Question: I'm configuring a jenkins to build my XCode project on MacOS 10.6.6. For this purpose i have installed latest tomcat container and latest jenkins as ROOT.war. All works fine except adding subversion integration :(. After creating a new project in jenkins i selected "subversion" in "Source Code Management" and entered my repository URL same way i use in command-line subversion tool:
'''
https://svn.mydomain.local/main/project/trunk
'''
Unfortunately, it is not working with a strange error "authentication cancelled":

The 'details' log looks like this:
'''
Unable to access https://svn.mydomain.local/main/project/trunk : svn: authentication cancelled
org.tmatesoft.svn.core.SVNCancelException: svn: authentication cancelled
at org.tmatesoft.svn.core.internal.wc.SVNErrorManager.cancel(SVNErrorManager.java:37)
at org.tmatesoft.svn.core.internal.wc.SVNErrorManager.cancel(SVNErrorManager.java:32)
at org.tmatesoft.svn.core.internal.wc.DefaultSVNAuthenticationManager.getNextAuthentication(DefaultSVNAuthenticationManager.java:257)
at hudson.scm.FilterSVNAuthenticationManager.getNextAuthentication(FilterSVNAuthenticationManager.java:39)
at org.tmatesoft.svn.core.internal.io.dav.http.HTTPConnection.request(HTTPConnection.java:552)
at org.tmatesoft.svn.core.internal.io.dav.http.HTTPConnection.request(HTTPConnection.java:275)
at org.tmatesoft.svn.core.internal.io.dav.http.HTTPConnection.request(HTTPConnection.java:263)
at org.tmatesoft.svn.core.internal.io.dav.DAVConnection.exchangeCapabilities(DAVConnection.java:516)
at org.tmatesoft.svn.core.internal.io.dav.DAVConnection.open(DAVConnection.java:98)
at org.tmatesoft.svn.core.internal.io.dav.DAVRepository.openConnection(DAVRepository.java:1001)
at org.tmatesoft.svn.core.internal.io.dav.DAVRepository.testConnection(DAVRepository.java:97)
at hudson.scm.SubversionSCM$DescriptorImpl.checkRepositoryPath(SubversionSCM.java:1842)
'''
The most strange thing: if i click "enter credentials" and enter my login and password, Jenkins reports back "Authentication was successful. Information is stored in Hudson now." but it's still red "unable to access" and checkout error on build :(.
Command-line 'svn co' works fine for both user and root accounts with all credentials cached. Maybe anyone who has a hudson on macos experience can drop a few hints what to do?
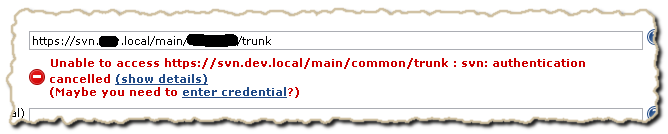
Answer: Just to check the basic setup, does the user running tomcat/jenkins have write access to the .hudson directory and below, specifically to hudson.scm.SubversionSCM.xml?
Additionally, <URL> had success with setting '-Dsvnkit.http.methods=Basic,NTLM' in the JAVA_ARGS.